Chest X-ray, PA view. Patient: 66 years old, sex M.
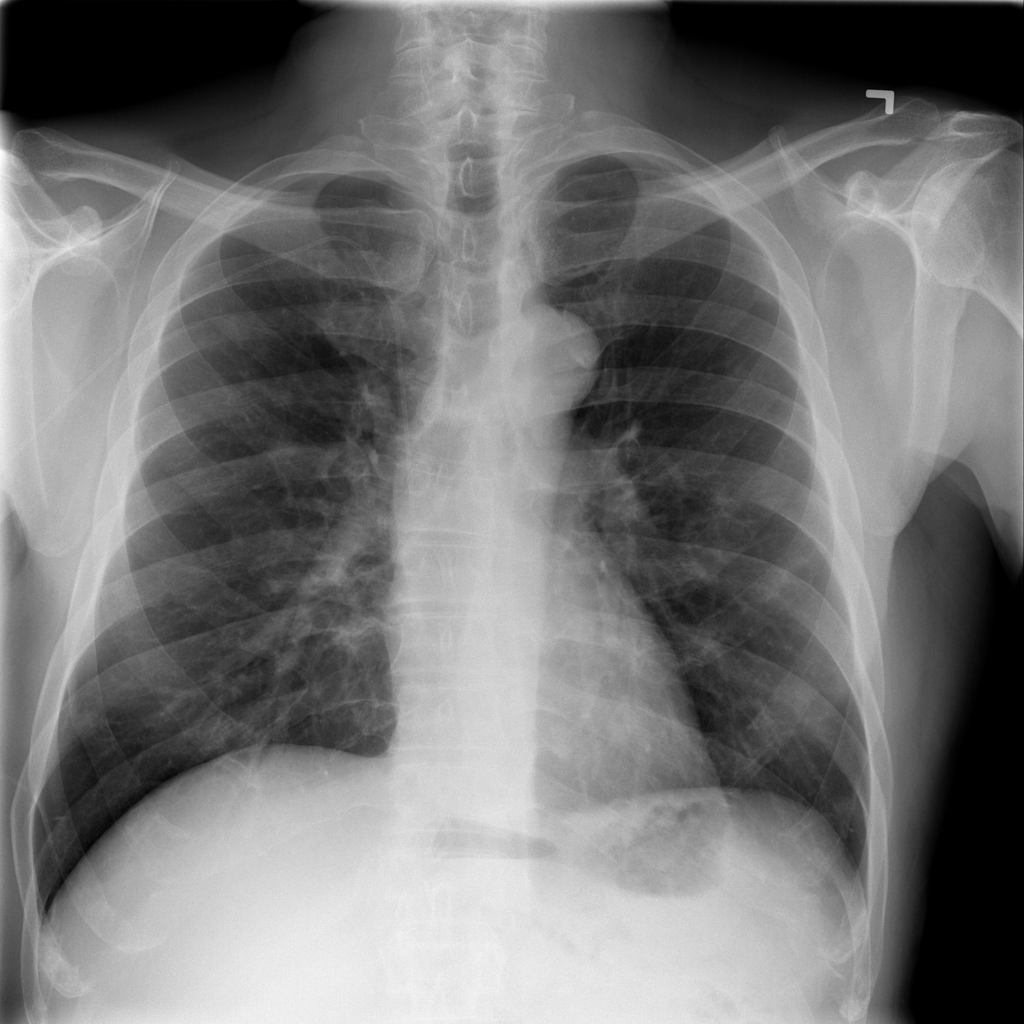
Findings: No Finding